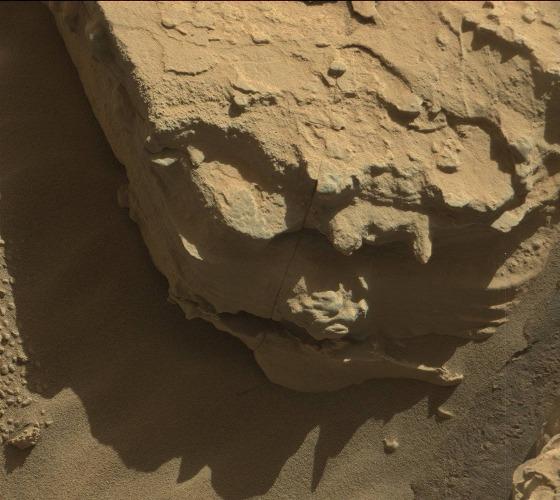
Terrain classes present: Gravel / Sand / Soil, Rock, Shadow